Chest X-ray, PA view. Patient: 82 years old, sex M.
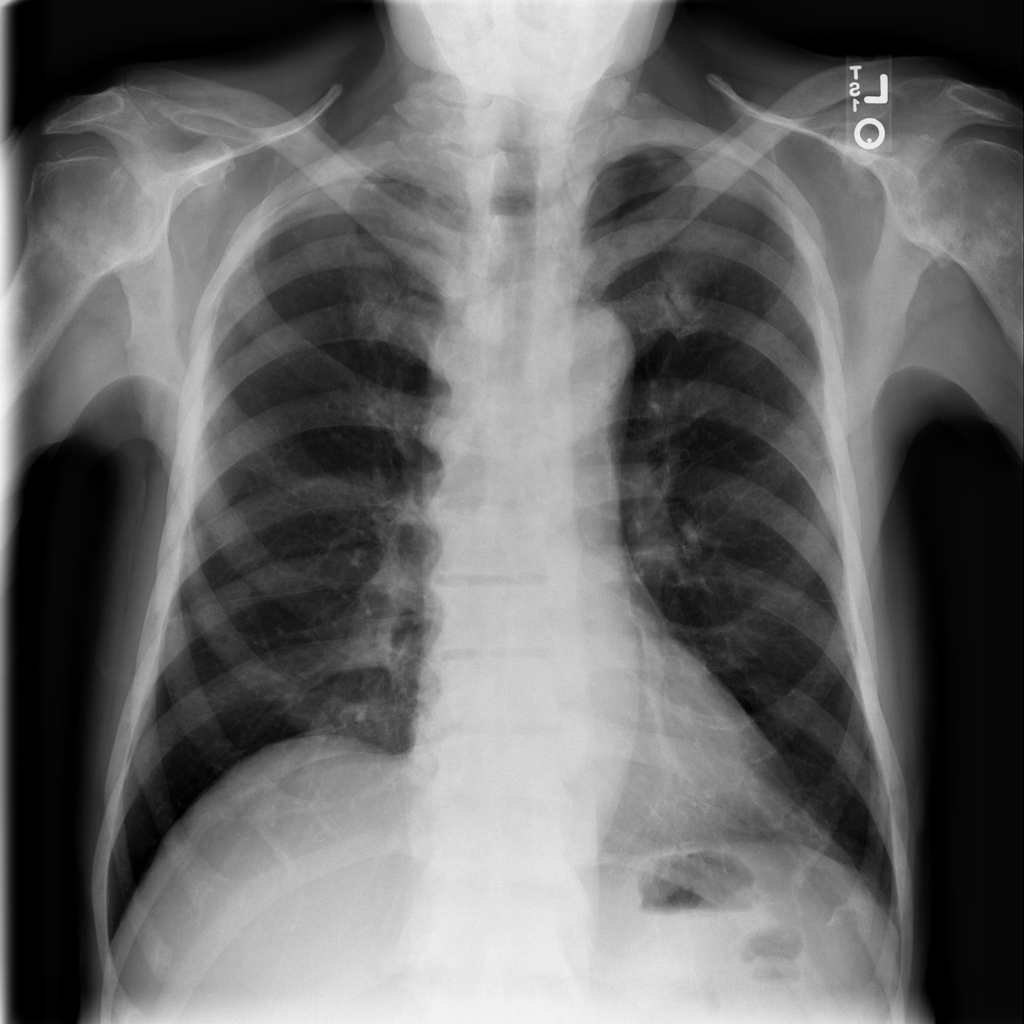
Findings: Emphysema